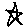
Label: star